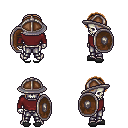
a pixel art fantasy rpg character, male body template, skeleton, maroon long-sleeve shirt, metal pants, brown parted hairstyle, chain helm, gray slippers, shield, four views (front, back, left, right), 2x2 character sprite sheet, small pixel art, hard edges, no anti-aliasing